Question: I am trying to place a set of buttons so that they are anchored to the bottom right of the screen. My problem is that whenever I resize the screen, the buttons are not anchored to the bottom right, but stay in its current position.
I have placed two Push Buttons inside a Horizontal Layout. I then placed this layout inside a Grid Layout, which contains a Horizontal and Vertical Spacer. I have modified the Grid Layout layoutSize property to SetMaximumSize.
What am I doing incorrectly, so that I can get my buttons to be anchored to the bottom right?

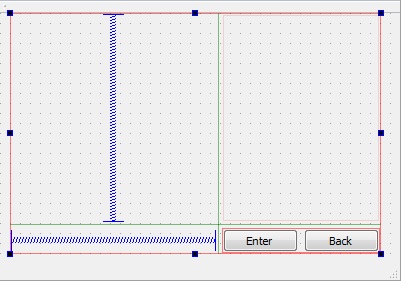
Answer: You have almost everything just right here, but you probably overlooked something that is really easy to miss when you first start using Qt Designer.
Your grid layout is sitting inside your widget with a fixed size and position. It too needs to be managed by a layout. If you take a look at the Object Inspector on the top right (that contains your hierarchy) you will probably see your top level widget with a red icon. This indicates that it contains no layout. You have two options to fix this...
1. Have your existing grid layout placed into another main layout (like a vertical layout). You would simply right click on your top level widget in the Object Inspector -> Lay Out -> [Choose a main layout type].
2. Have your grid be the main layout. To do this you would need to remove the grid layout and have your child items arranged exactly how you have them in that picture. Then follow the previous option, right clicking on the top level widget (or the blank background) and choose Lay out -> Grid. This will pop your widgets into a Grid at a best visual fit (which you can then fix if needed), and your grid will be the top level layout.